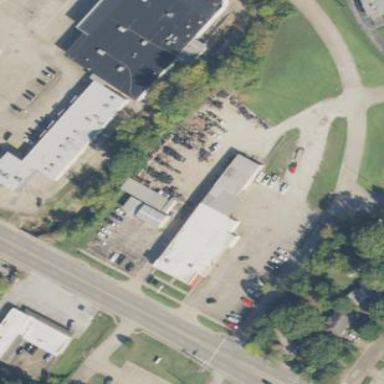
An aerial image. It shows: Building that houses car repair shop.